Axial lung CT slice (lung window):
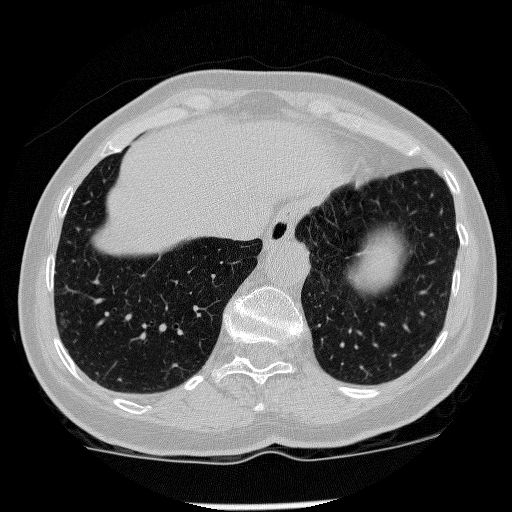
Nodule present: no